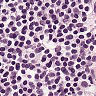
Metastatic tissue present: no